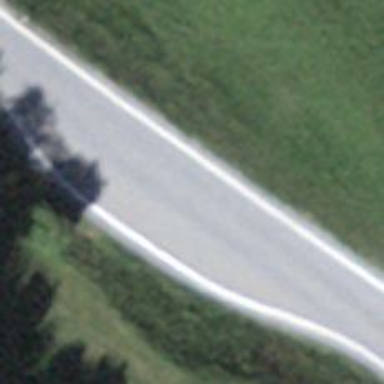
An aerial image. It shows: Passing place on the road.